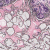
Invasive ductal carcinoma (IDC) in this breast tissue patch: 0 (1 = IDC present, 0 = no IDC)